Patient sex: F
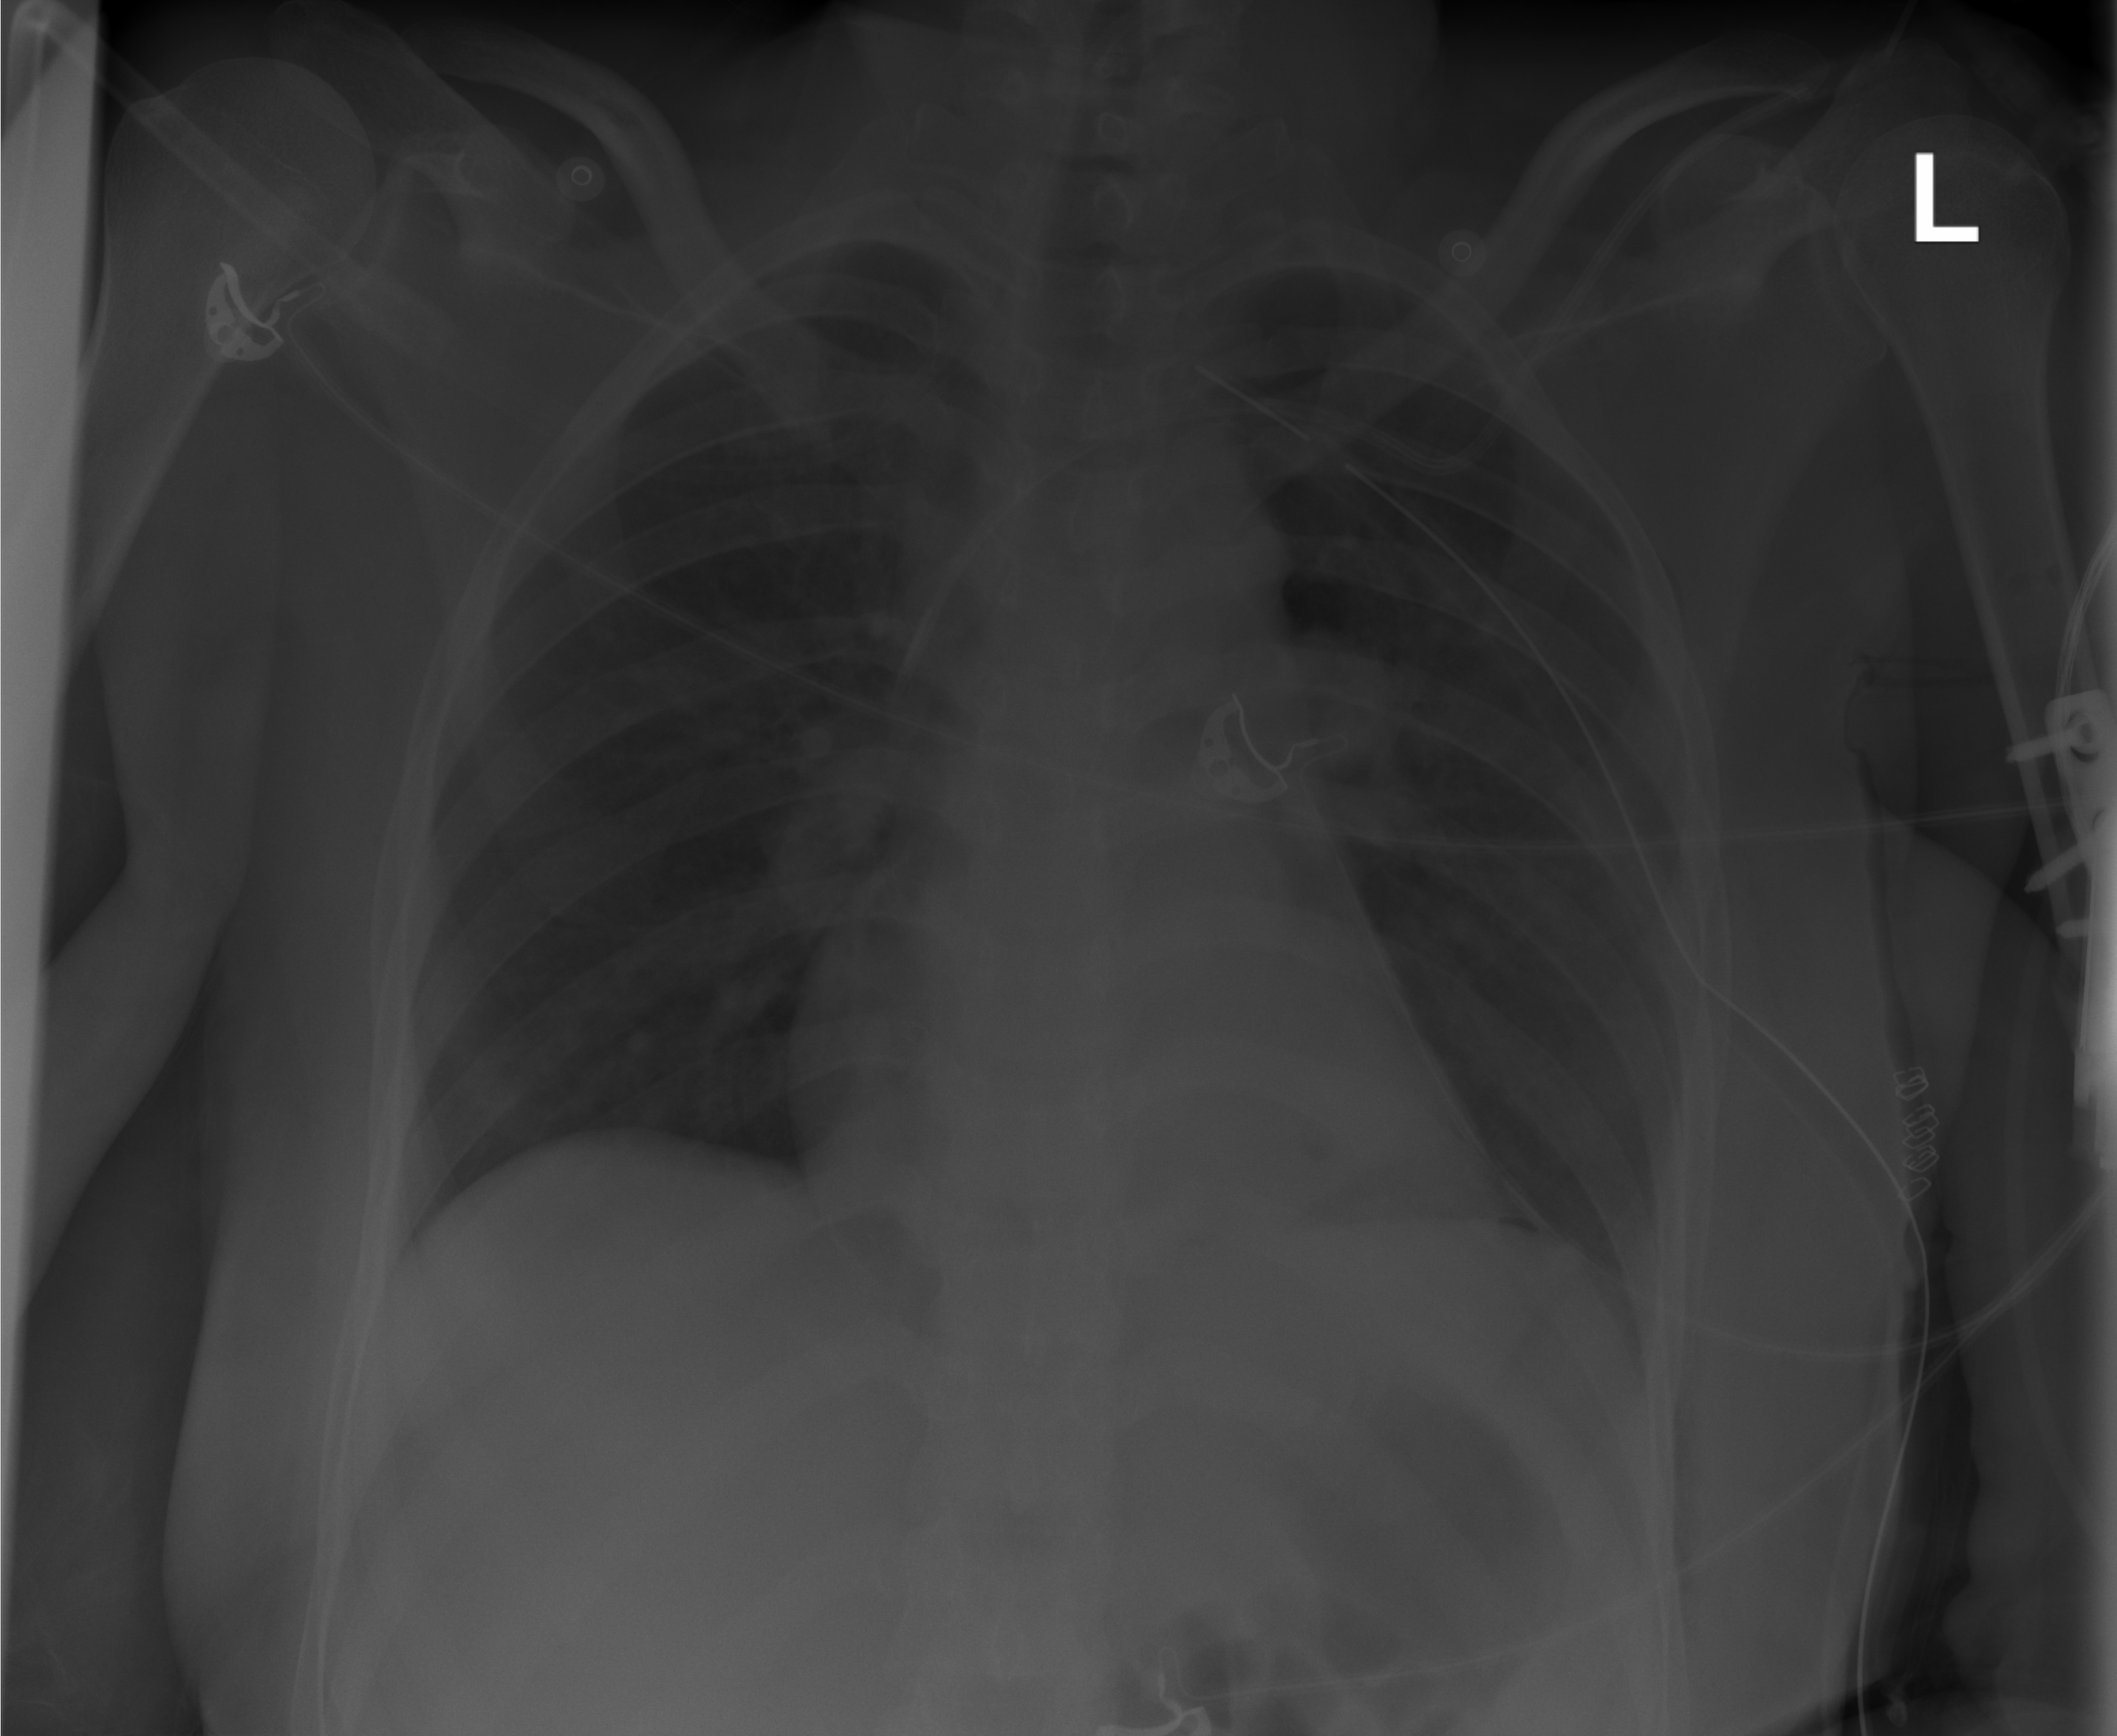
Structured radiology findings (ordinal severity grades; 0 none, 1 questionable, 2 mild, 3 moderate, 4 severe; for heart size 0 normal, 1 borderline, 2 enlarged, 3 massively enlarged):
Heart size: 0
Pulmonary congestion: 0
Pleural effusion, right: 0
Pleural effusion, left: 0
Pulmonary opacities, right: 0
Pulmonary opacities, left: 1
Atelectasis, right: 0
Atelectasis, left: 0